Question: I got these 2 questions in an exam, and as easy as they sound, I couldn't get them right.
So I have this table.

And the questions are:
1- Using a function, What is the price of the first Diesel car that appears on the list?
2- Using a function, What is the brand of the second model of the list?
If anyone can help me I'd be very grateful. Thanks.
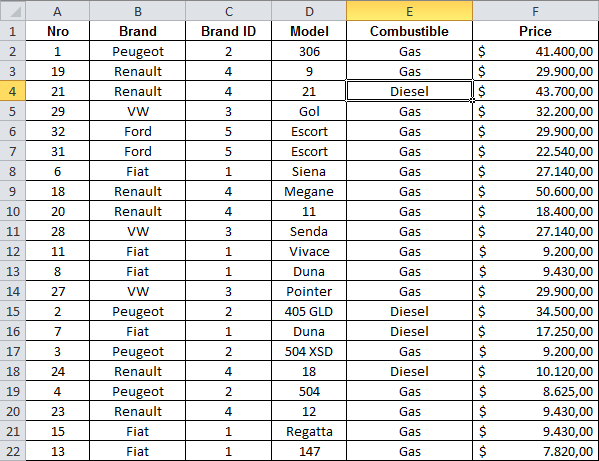
Answer: Num. 1 is simple. '=Vlookup("Diesel",E1:F22,2,False)'
Num. 2 is more difficult. '=Index(A1:F22,Small(If(E1:E22,"Diesel",Row(E1:E22),""),2)-Row(E1:E22)+1,2)'
Note: The formula for #2 is an array and must be entered with SHIFT + CTRL + ENTER, or else it will return #NUM.